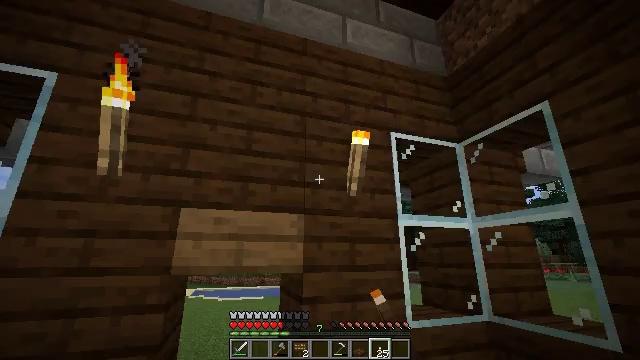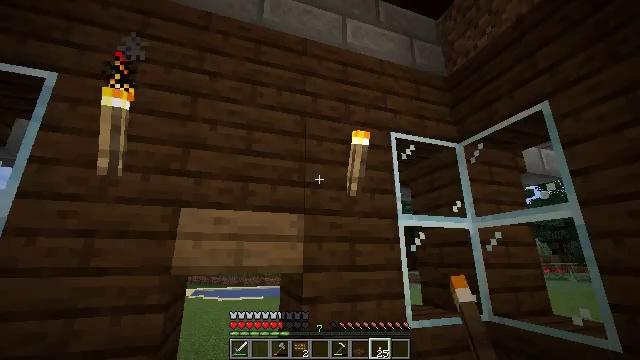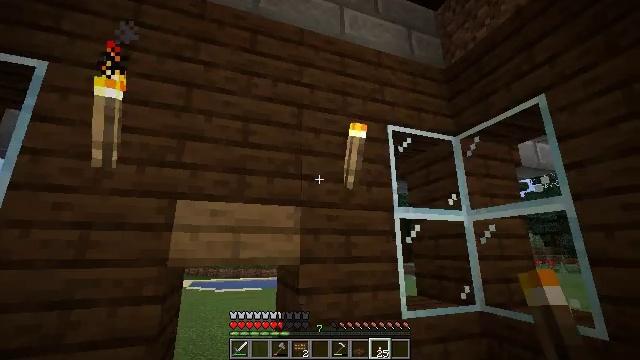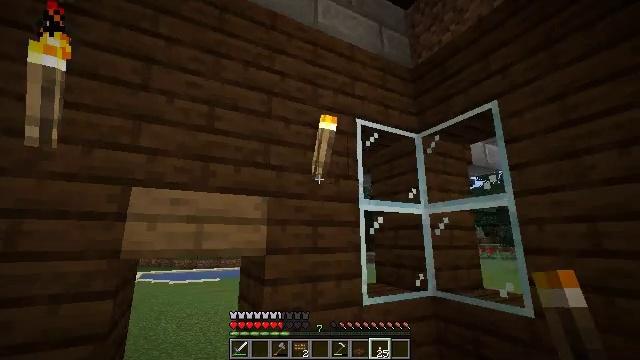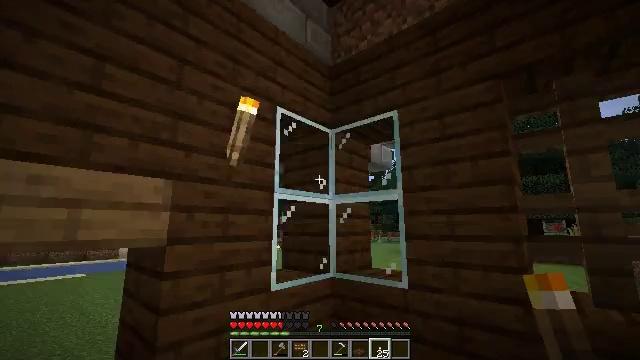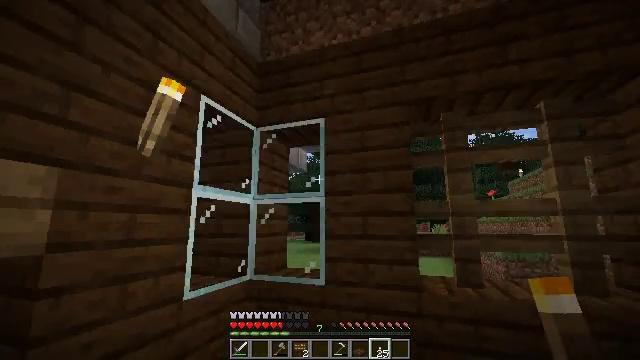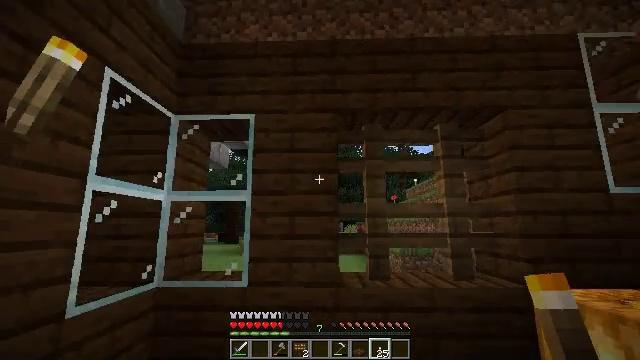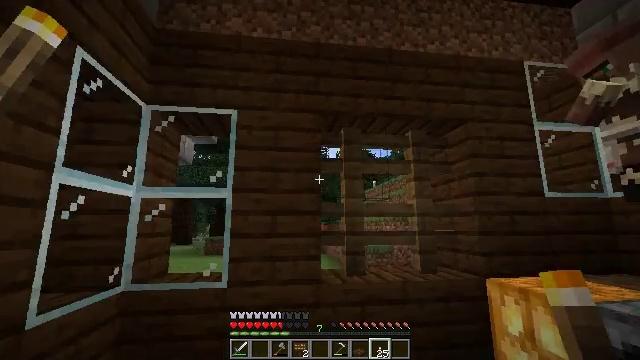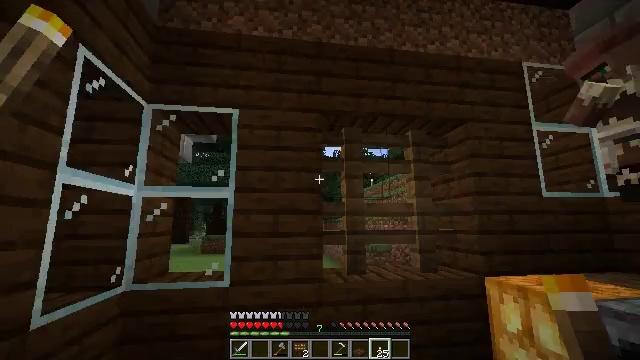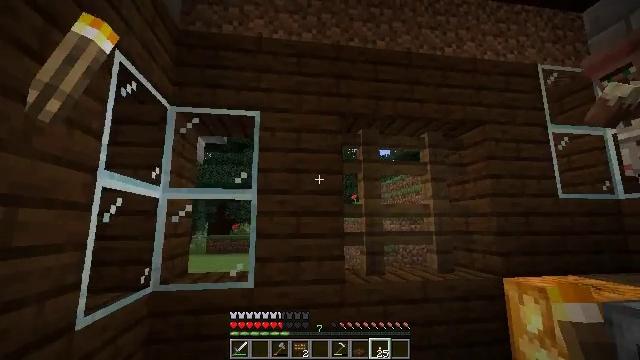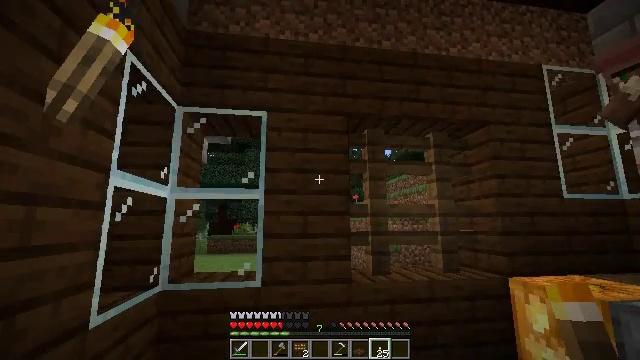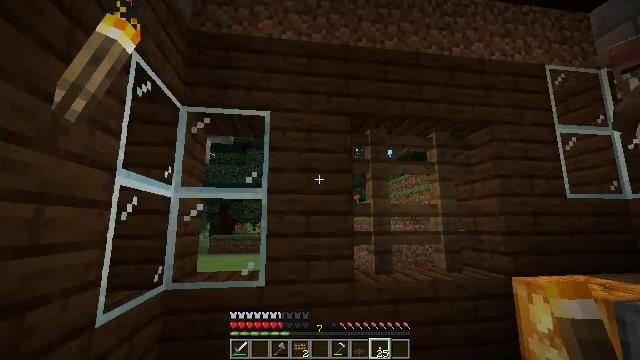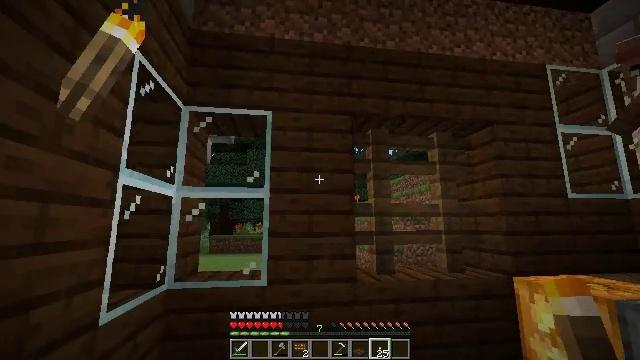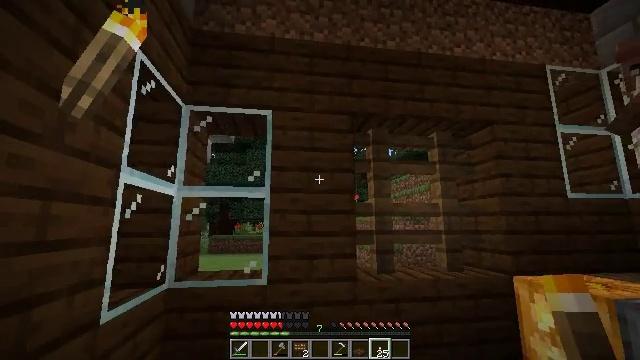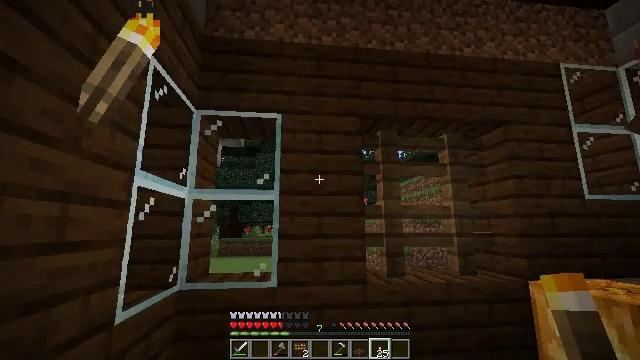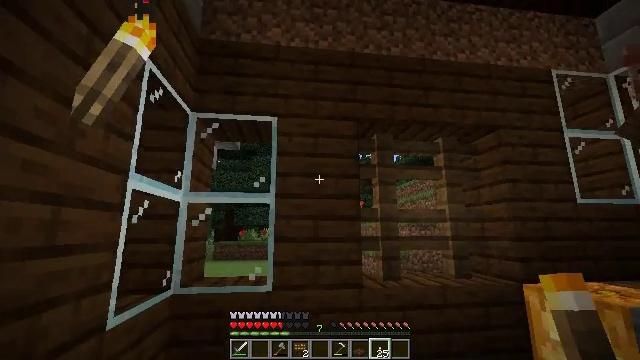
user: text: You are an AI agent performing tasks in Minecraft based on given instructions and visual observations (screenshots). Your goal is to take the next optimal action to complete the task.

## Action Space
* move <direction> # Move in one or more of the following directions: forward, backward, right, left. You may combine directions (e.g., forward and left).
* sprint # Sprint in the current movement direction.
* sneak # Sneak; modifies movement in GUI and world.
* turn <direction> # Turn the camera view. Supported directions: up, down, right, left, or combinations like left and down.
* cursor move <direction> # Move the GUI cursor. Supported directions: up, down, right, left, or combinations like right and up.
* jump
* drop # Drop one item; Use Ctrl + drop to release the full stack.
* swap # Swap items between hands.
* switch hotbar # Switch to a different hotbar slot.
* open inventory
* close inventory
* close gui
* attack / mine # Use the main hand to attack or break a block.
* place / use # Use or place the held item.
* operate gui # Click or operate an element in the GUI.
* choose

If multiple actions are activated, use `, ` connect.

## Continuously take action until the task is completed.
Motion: motion action
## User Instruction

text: Attack the spruce slab to remove it.
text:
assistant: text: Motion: no_op
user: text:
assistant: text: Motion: turn down
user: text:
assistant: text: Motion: move left, turn right and down
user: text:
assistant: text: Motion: move left, turn right and down
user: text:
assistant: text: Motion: move left, turn right
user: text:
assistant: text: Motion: move left, turn right
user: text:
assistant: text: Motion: move left, turn right
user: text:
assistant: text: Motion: move left
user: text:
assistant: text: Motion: no_op
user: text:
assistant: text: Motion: no_op
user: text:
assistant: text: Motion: no_op
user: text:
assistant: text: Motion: no_op
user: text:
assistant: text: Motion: no_op
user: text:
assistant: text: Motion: turn left
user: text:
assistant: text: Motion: no_op
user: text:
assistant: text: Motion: turn right
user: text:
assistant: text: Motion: no_op
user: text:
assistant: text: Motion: no_op
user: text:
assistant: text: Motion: no_op
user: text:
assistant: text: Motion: turn right and down
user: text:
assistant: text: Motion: turn right and down
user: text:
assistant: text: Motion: turn right and down
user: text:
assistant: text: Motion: turn right and down
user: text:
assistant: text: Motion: turn right and down
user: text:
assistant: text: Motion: turn down
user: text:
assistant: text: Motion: turn left and down
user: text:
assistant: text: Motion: no_op
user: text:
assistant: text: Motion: no_op
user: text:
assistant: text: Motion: no_op
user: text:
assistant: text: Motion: no_op